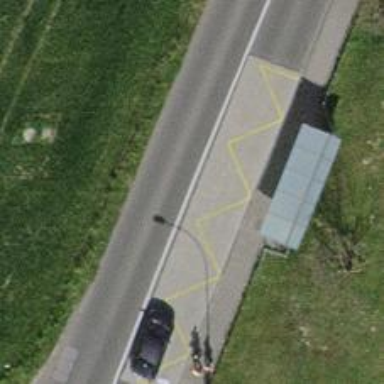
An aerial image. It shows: Bus stop with shelter for public transport.